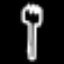
Label: fork